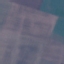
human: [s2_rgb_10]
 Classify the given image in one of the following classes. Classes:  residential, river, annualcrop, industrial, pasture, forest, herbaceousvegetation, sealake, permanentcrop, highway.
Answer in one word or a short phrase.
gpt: AnnualCrop